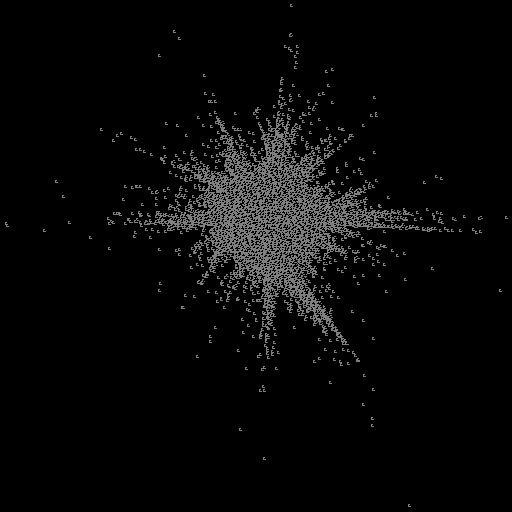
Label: star